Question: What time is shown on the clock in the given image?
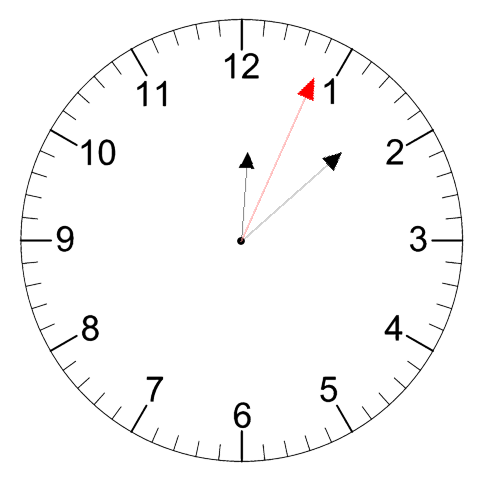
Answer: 12:08:04